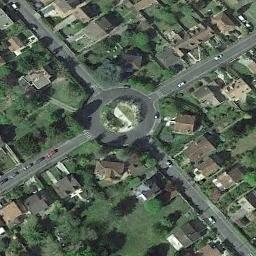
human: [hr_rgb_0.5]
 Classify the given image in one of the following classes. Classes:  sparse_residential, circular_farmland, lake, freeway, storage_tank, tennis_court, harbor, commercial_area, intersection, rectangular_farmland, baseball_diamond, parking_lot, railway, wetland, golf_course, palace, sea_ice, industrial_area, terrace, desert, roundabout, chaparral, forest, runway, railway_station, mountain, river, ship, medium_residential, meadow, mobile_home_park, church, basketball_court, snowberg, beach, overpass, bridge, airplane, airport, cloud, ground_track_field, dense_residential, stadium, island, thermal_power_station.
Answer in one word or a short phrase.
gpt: roundabout